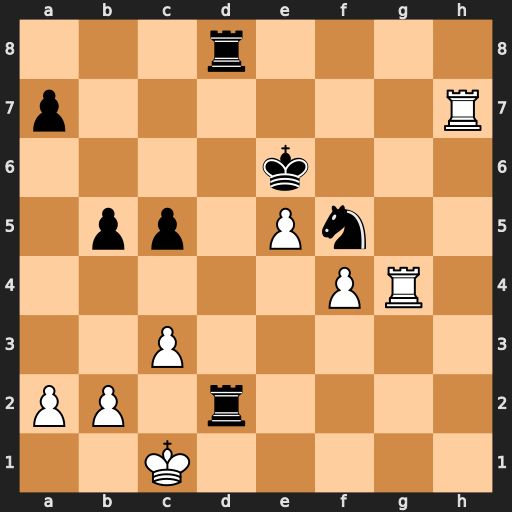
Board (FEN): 3r4/p6R/4k3/1pp1Pn2/5PR1/2P5/PP1r4/2K5
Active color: w
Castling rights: -
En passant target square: -
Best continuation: Rg6+ Kd5 Kxd2